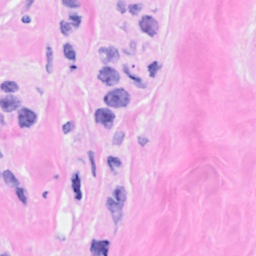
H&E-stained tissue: Breast